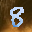
Label: 8